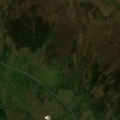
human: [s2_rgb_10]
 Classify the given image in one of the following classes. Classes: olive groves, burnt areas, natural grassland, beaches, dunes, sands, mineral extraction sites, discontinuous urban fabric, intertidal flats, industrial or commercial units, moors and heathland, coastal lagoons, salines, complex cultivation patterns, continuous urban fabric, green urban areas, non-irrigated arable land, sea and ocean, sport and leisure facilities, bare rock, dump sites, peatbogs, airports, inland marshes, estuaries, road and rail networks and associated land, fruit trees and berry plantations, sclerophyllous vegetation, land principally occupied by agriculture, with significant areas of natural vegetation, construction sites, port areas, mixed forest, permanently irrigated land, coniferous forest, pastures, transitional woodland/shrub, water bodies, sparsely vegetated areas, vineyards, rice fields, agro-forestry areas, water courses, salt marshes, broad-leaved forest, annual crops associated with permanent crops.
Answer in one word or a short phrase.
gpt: coniferous forest, natural grassland, moors and heathland, peatbogs